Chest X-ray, AP view. Patient: 19 years old, sex M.
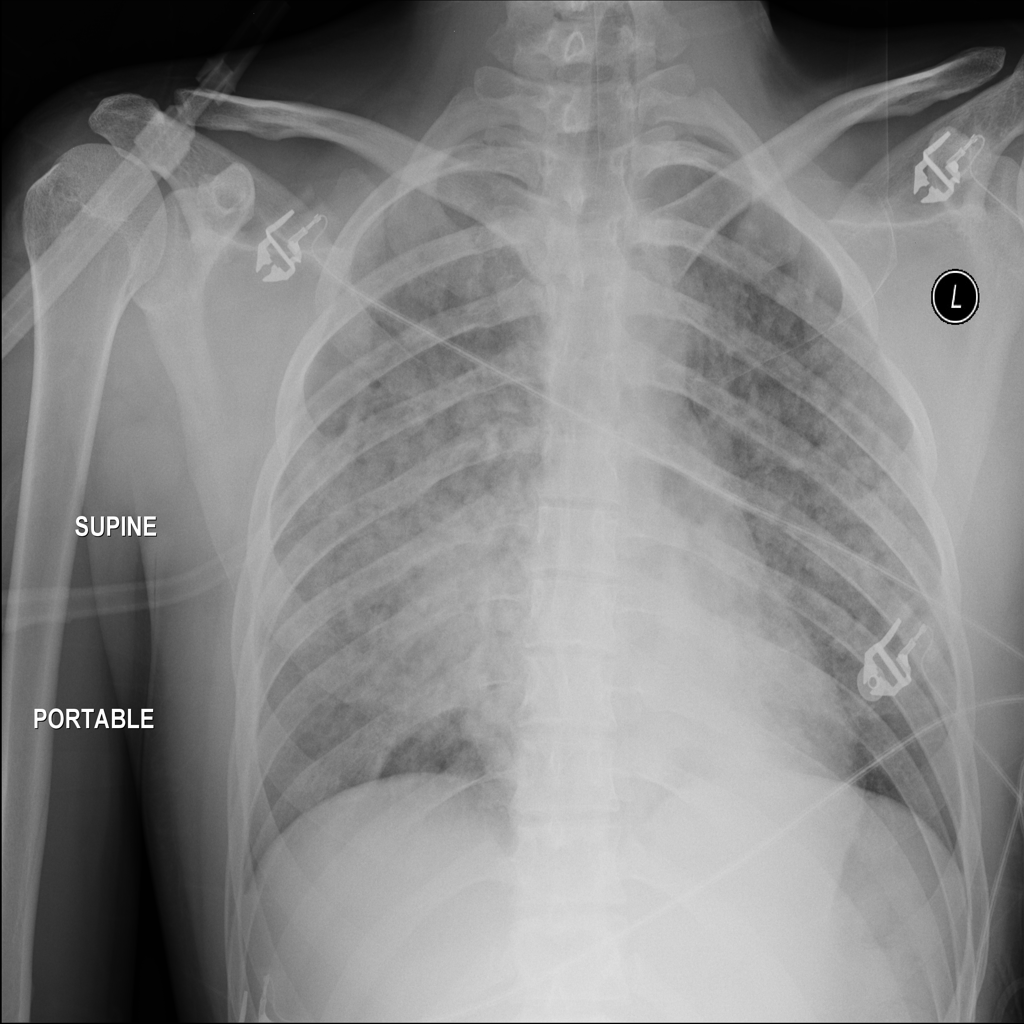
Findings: Edema